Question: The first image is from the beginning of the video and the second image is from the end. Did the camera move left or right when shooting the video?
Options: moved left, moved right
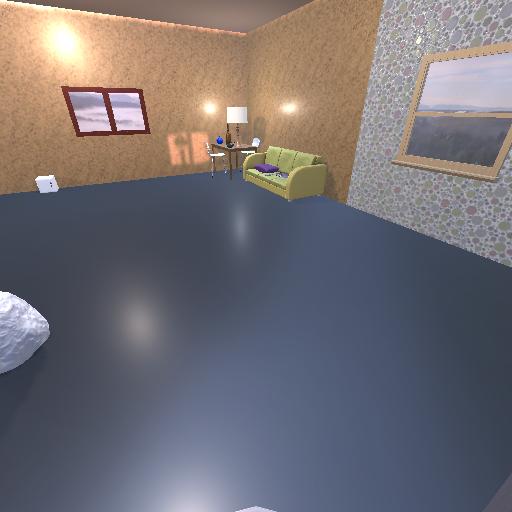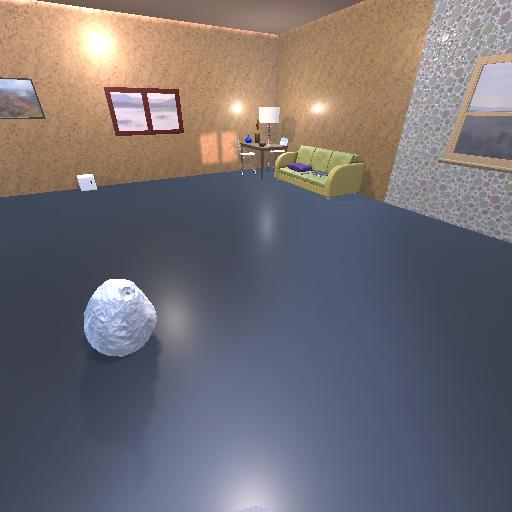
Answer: moved left